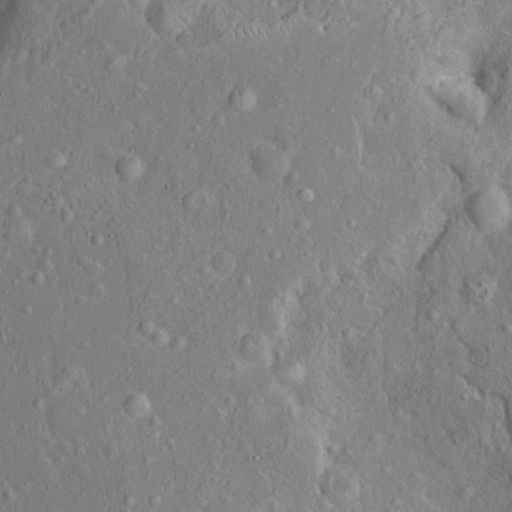
Objects detected: cone, cone